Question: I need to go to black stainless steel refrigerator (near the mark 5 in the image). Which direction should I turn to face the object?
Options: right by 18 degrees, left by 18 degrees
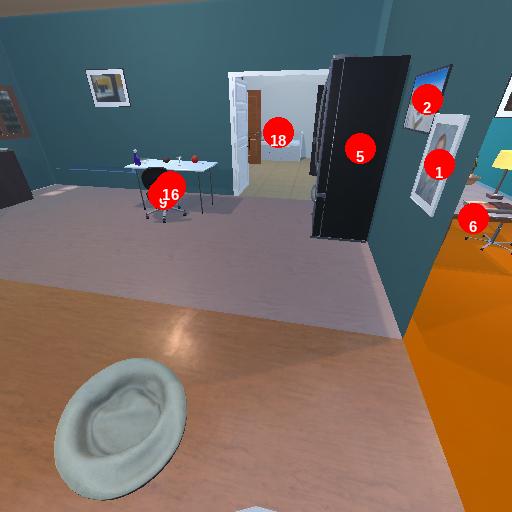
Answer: right by 18 degrees